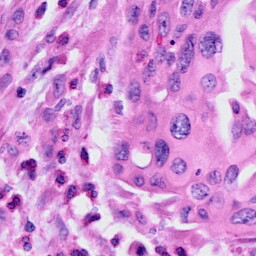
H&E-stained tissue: Cervix